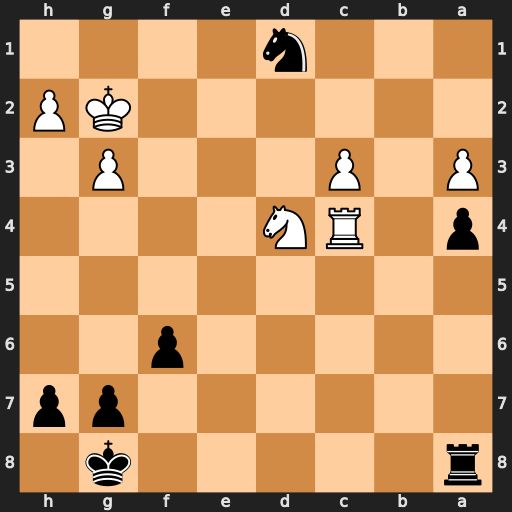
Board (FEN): r5k1/6pp/5p2/8/p1RN4/P1P3P1/6KP/3n4
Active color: b
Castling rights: -
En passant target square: -
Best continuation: Ne3+ Kf3 Nxc4